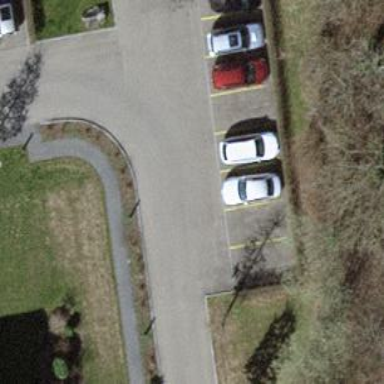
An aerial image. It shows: Parking area.